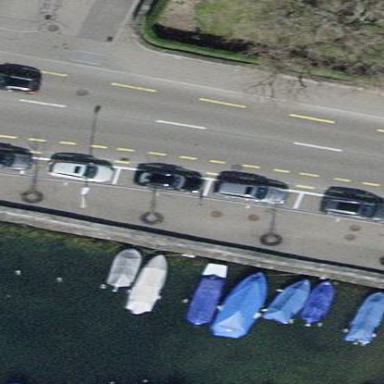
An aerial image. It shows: Parking area with asphalt surface.